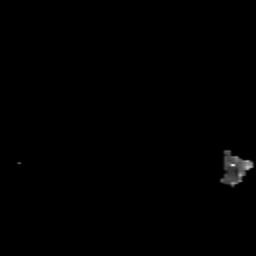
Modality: FA
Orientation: sagittal
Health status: healthy
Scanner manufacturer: siemens
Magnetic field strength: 3 T
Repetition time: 12 s
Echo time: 0.092 s